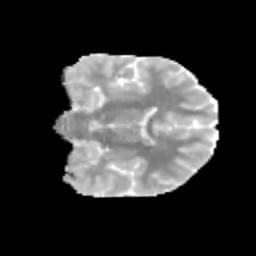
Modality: MD
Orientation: coronal
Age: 13
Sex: male
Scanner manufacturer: siemens
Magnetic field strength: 3 T
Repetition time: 3.8 s
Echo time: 0.07 s